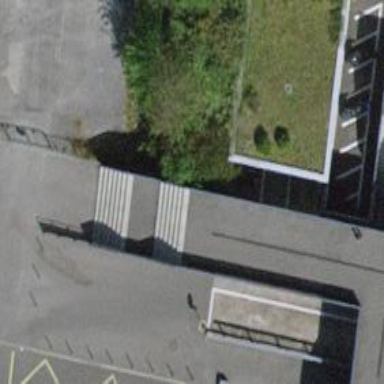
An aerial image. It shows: Asphalt bridge with steps.